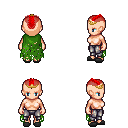
a pixel art fantasy rpg character, female body template, human, light skin, green tattered cape, metal pants, red short mohawk hairstyle, gold tiara, gray slippers, four views (front, back, left, right), 2x2 character sprite sheet, small pixel art, hard edges, no anti-aliasing